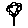
Label: flower